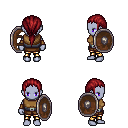
a pixel art fantasy rpg character, female body template, dark elf, purple skin, leather chest armor, gold greaves, brunette ponytail hairstyle, cloth bracers, shield, four views (front, back, left, right), 2x2 character sprite sheet, small pixel art, hard edges, no anti-aliasing